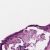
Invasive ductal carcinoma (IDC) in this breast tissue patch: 0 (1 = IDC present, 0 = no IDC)